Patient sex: M
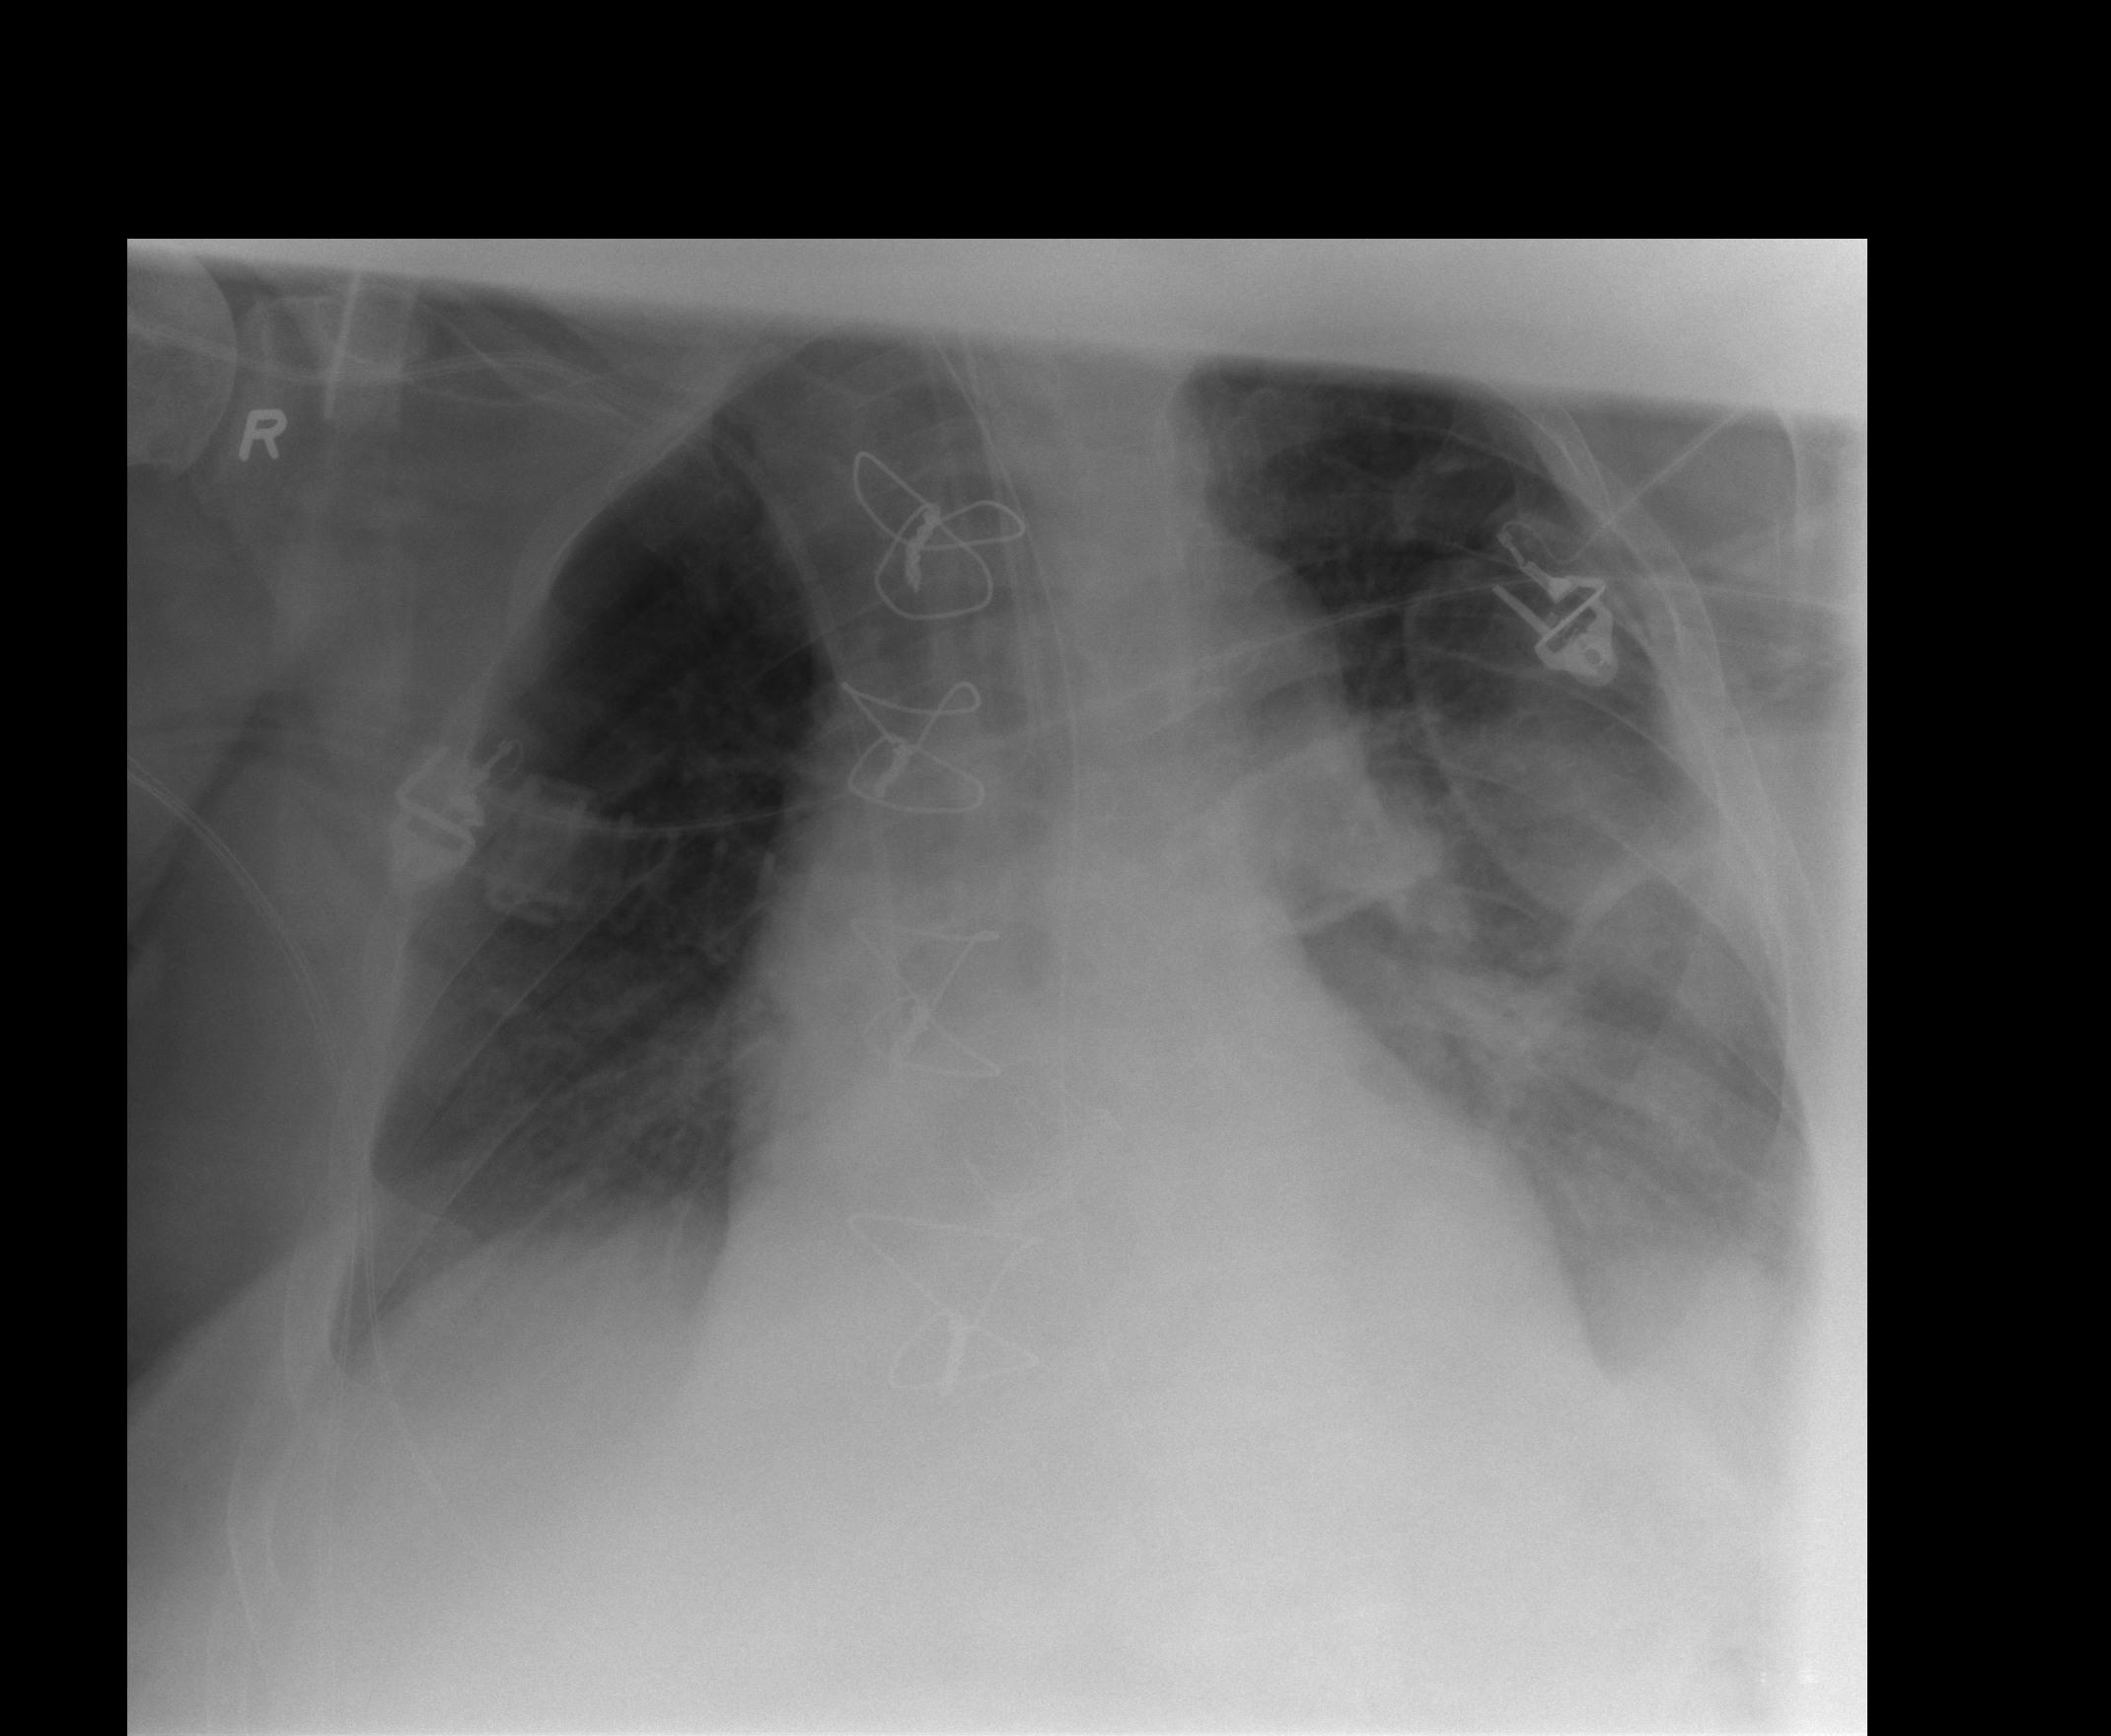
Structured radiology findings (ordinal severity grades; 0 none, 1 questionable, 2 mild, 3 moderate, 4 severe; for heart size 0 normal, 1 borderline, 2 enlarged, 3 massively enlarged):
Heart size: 2
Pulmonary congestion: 2
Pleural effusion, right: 1
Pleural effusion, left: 2
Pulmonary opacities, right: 1
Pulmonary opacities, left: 2
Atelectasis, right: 2
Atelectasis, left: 2